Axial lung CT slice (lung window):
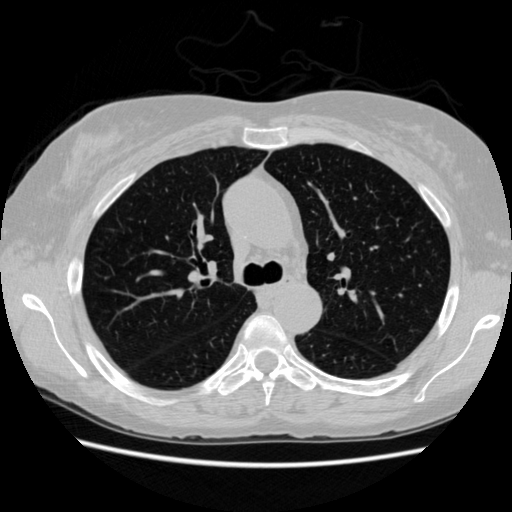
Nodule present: no